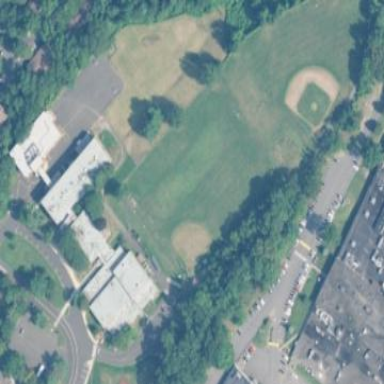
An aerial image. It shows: School.